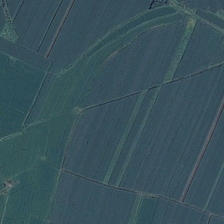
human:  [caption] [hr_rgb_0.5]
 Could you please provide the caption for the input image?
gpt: many pieces of farmlands are together .

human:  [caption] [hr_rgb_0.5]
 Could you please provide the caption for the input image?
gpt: many pieces of farmlands are together .

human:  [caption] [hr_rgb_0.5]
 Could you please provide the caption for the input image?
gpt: many pieces of farmlands are together .

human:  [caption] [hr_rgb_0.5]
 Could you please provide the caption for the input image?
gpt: many pieces of farmlands are together .

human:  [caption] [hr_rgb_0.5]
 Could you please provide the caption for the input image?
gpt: many pieces of farmlands are together .